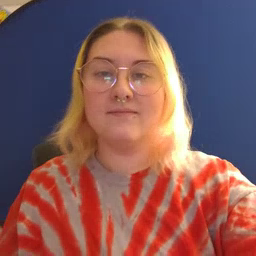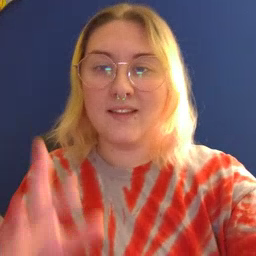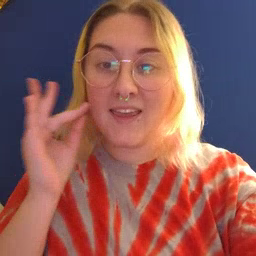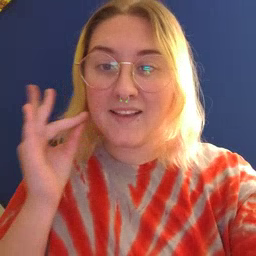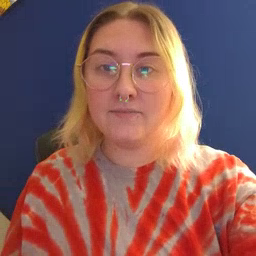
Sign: kitty